Chest X-ray:
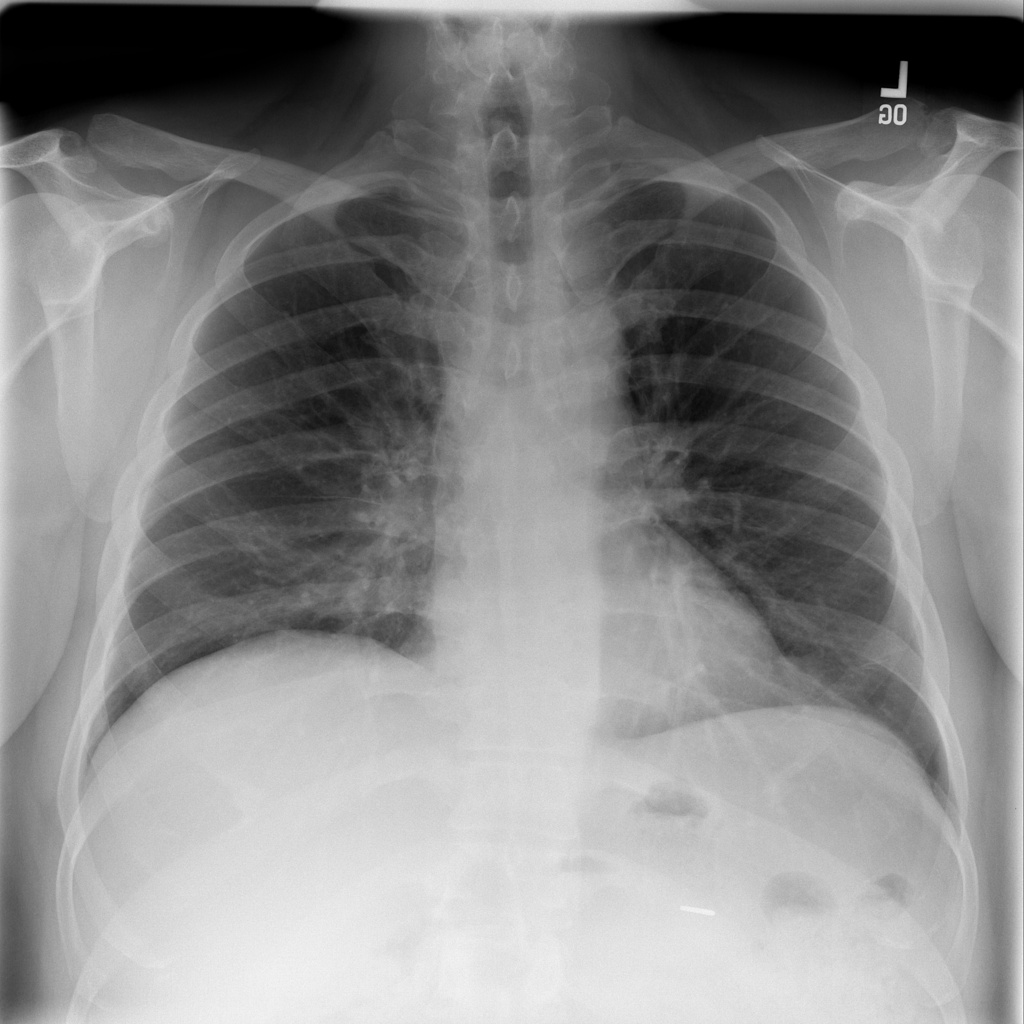
No abnormal finding: yes